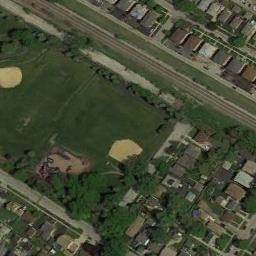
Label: baseball_diamond